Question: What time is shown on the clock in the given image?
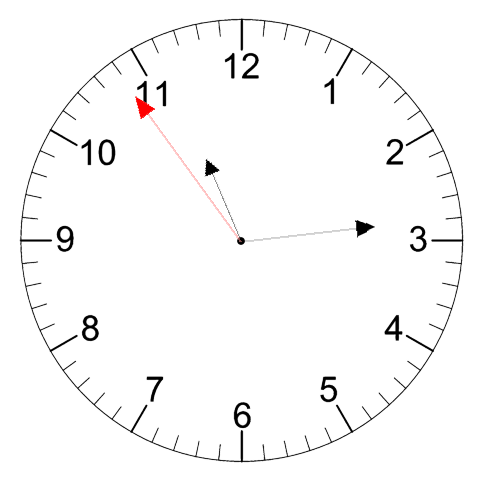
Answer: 11:13:54